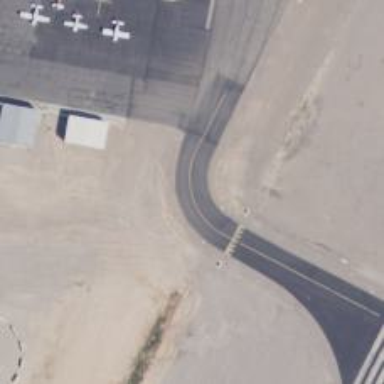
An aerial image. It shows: Image of taxiway at airport.